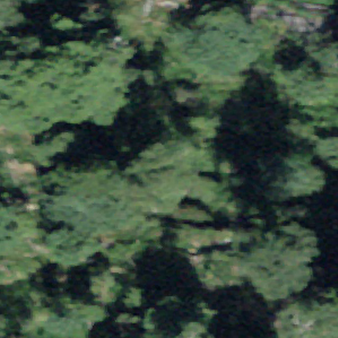
Label: other